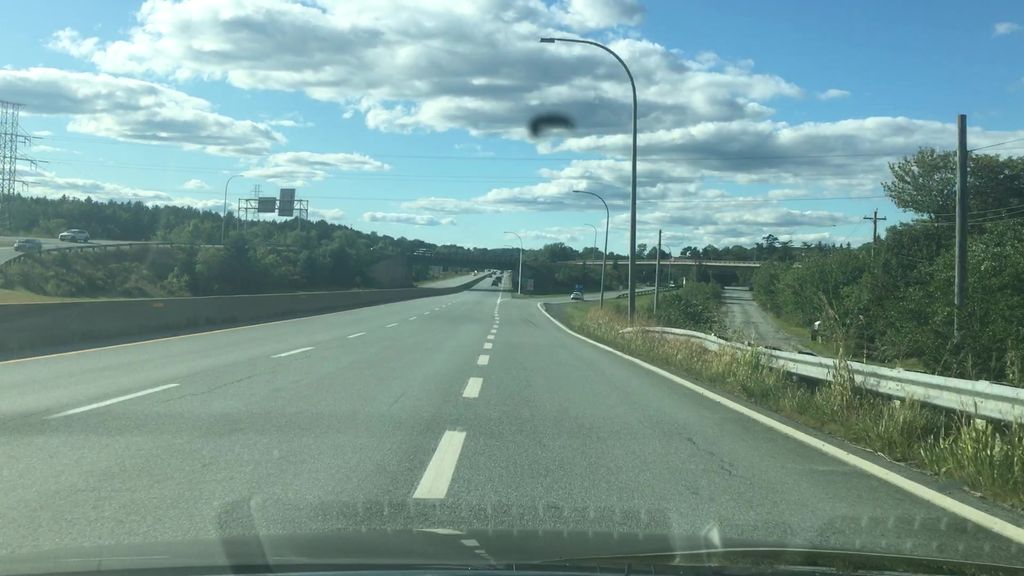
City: halifax